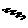
Label: zigzag